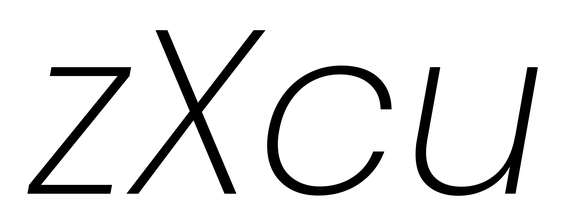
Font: Poppins-ExtraLightItalic